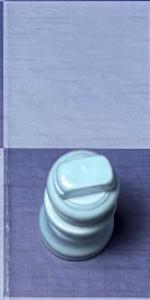
Label: King_White